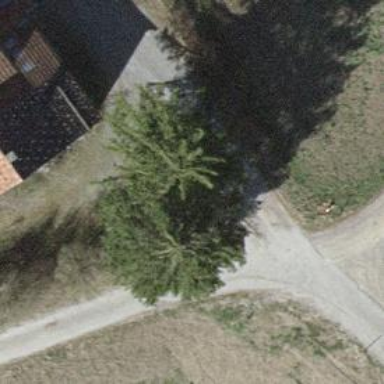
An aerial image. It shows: Compacted driveway used as service road.